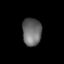
Tissue: prostate
Cell type: Fibroblasts
Senescence score: 0.7115
Nuclear area (px): 521
Mean DAPI intensity: 105.131